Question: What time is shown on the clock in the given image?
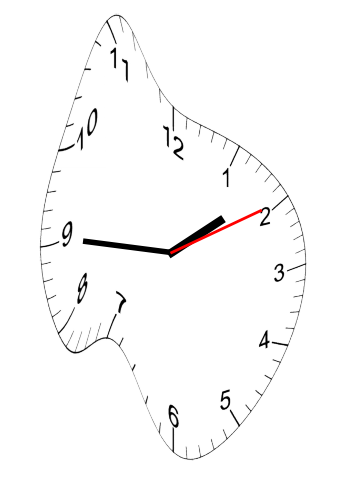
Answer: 01:45:10